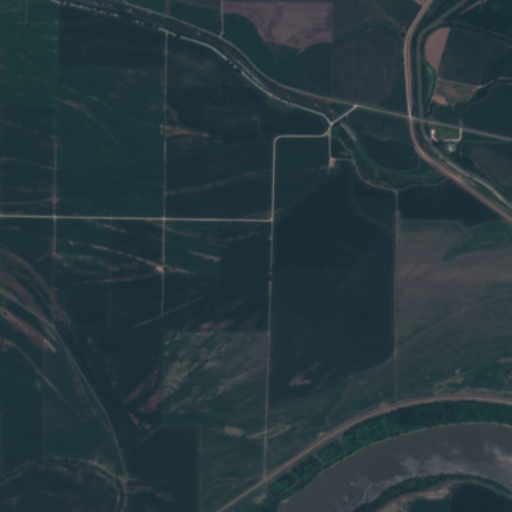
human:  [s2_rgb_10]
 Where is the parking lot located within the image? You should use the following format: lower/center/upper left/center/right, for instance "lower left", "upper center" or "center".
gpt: The parking lot is located in the upper right of the image.
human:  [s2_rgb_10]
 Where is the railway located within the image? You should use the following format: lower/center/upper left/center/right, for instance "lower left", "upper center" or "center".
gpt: The railway is located in the lower of the image.
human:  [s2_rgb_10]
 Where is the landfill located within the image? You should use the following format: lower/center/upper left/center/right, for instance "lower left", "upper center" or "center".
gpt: There is no landfill in the image.